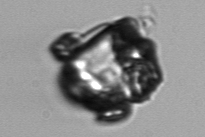
Label: Delphineis